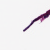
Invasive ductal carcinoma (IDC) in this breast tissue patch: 0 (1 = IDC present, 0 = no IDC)